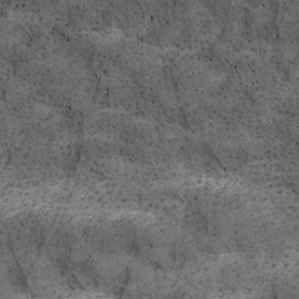
Label: non_frost